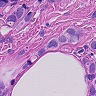
Metastatic tissue present: yes